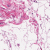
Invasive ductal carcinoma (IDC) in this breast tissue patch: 0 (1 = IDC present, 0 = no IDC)